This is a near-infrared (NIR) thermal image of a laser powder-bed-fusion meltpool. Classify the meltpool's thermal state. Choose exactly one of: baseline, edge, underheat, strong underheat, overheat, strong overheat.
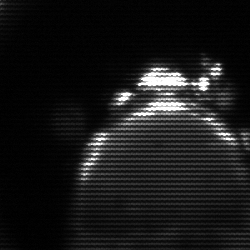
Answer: edge